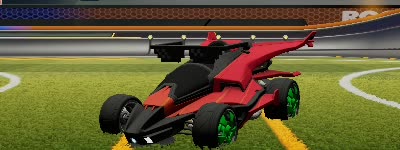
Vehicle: aftershock